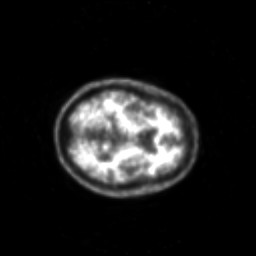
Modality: PET
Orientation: axial
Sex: female
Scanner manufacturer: siemens